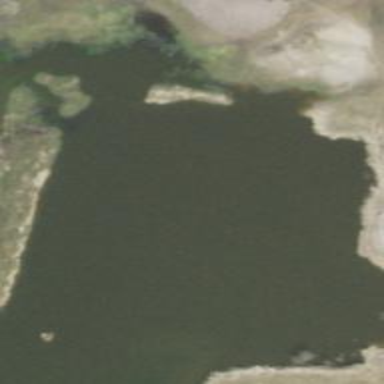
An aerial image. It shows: Natural reservoir of water.